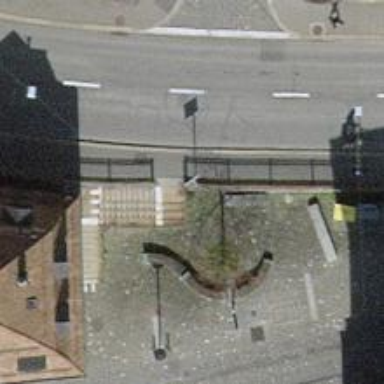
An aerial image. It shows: Set of steps made of paving stones.